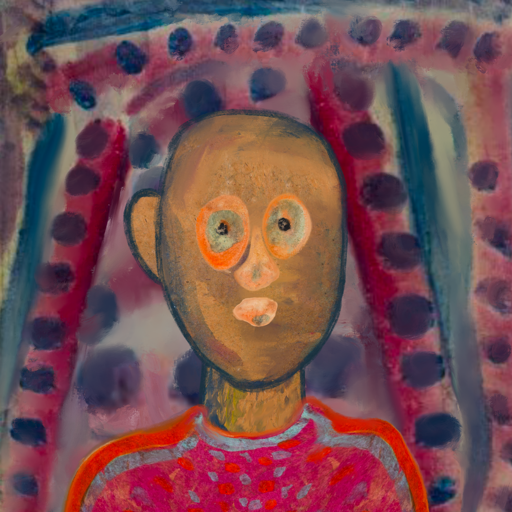
Background: HillGirl, Head And Neck Front: In_The_Sun, Face Front: Childish, Bust: Sisters, Hair Front: Blank, Head Accessory: Blank, Second Necklace: Blank, Necklace: Blank, Baby: Blank